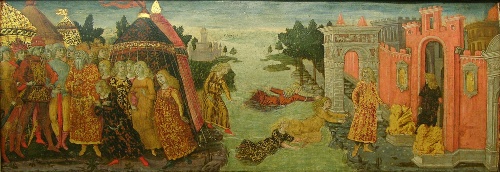
Title: The Legend of Cloelia
Artist: Guidoccio di Giovanni Cozzarelli
Artist bio: Italian, Sienese, 1450–1516
Date: ca. 1480
Object type: Painting, cassone panel
Classification: Paintings
Medium: Tempera and gold on wood
Dimensions: Overall 17 3/4 x 45 1/2 in. (45.1 x 115.6 cm); painted surface 15 1/8 x 43 1/4 in. (38.4 x 109.9 cm)
Department: European Paintings
Credit line: Frederick C. Hewitt Fund, 1911
Accession year: 1911
Repository: Metropolitan Museum of Art, New York, NY
Tags: Men|Women|Rivers|Bathing